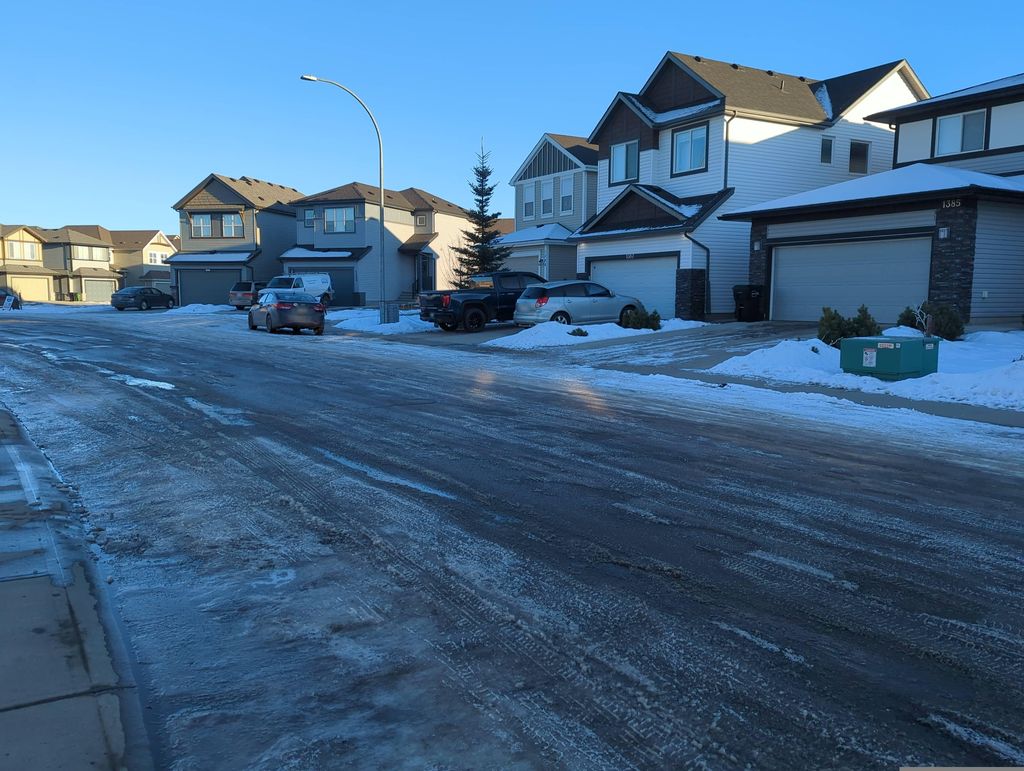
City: edmonton